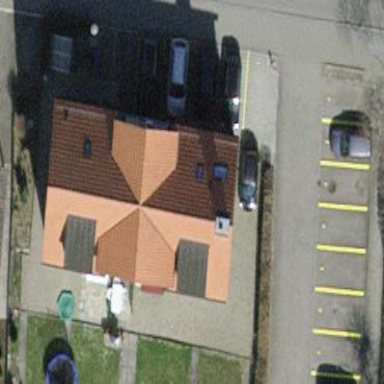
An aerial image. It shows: Semi-detached house with gabled roof.